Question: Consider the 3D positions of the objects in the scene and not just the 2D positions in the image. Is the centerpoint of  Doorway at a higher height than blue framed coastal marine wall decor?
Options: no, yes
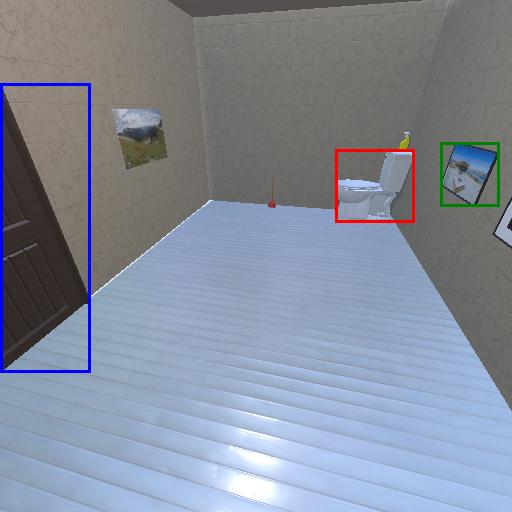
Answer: no